高二 · 变换几何
如图, 在 $\mathbf{6 \times 6}$ 的方格中, 已知向量 $a, b, c$ 的起点和终点均在格点, 且满足向量 $c=x a+y b(x, y \in \mathrm{R})$,那么 $x+y=$ \$ \qquad \$

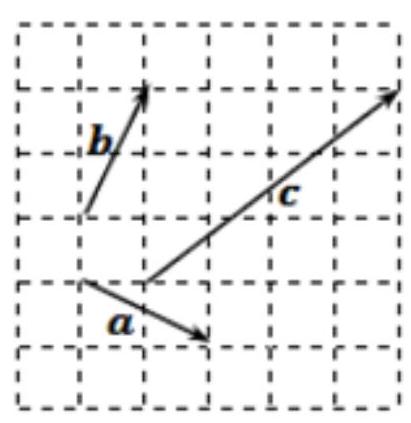
答案: 3
解析: 分别设方向向右和向上的单位向量为 $\boldsymbol{i}, \boldsymbol{j}$,
则 $\boldsymbol{a}=2 \boldsymbol{i}-\boldsymbol{j}, \boldsymbol{b}=\boldsymbol{i}+2 \boldsymbol{j}, \boldsymbol{c}=4 \boldsymbol{i}+3 \boldsymbol{j}$,

又因为 $\boldsymbol{c}=x \boldsymbol{a}+y \boldsymbol{b}=(2 x+y) \boldsymbol{i}+(2 y-x) \boldsymbol{j}$,

所以 $\left\{\begin{array}{l}2 x+y=4 \\ 2 y-x=3\end{array}\right.$, 解得 $\left\{\begin{array}{l}x=1 \\ y=2\end{array}\right.$, 所以 $x+y=3$. 答案为 3 .